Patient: sex M, age 19
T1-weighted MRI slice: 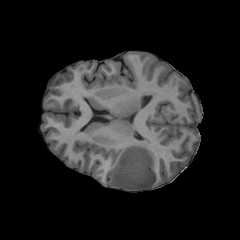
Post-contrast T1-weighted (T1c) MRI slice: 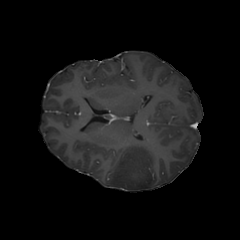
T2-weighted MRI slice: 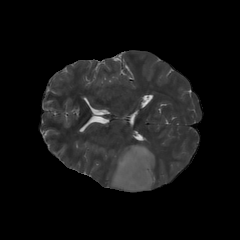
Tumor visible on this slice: yes
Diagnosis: Oligodendroglioma, IDH-mutant, 1p/19q-codeleted
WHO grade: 3